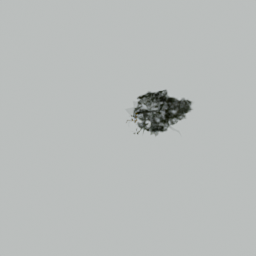
Label: nature